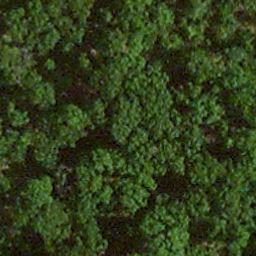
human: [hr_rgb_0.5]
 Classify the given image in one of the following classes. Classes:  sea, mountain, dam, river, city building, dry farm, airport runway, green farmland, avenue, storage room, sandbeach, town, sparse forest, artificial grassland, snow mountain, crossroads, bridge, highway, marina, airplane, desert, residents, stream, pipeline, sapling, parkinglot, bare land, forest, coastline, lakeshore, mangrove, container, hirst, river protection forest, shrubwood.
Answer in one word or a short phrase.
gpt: forest